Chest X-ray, AP view. Patient: 45 years old, sex M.
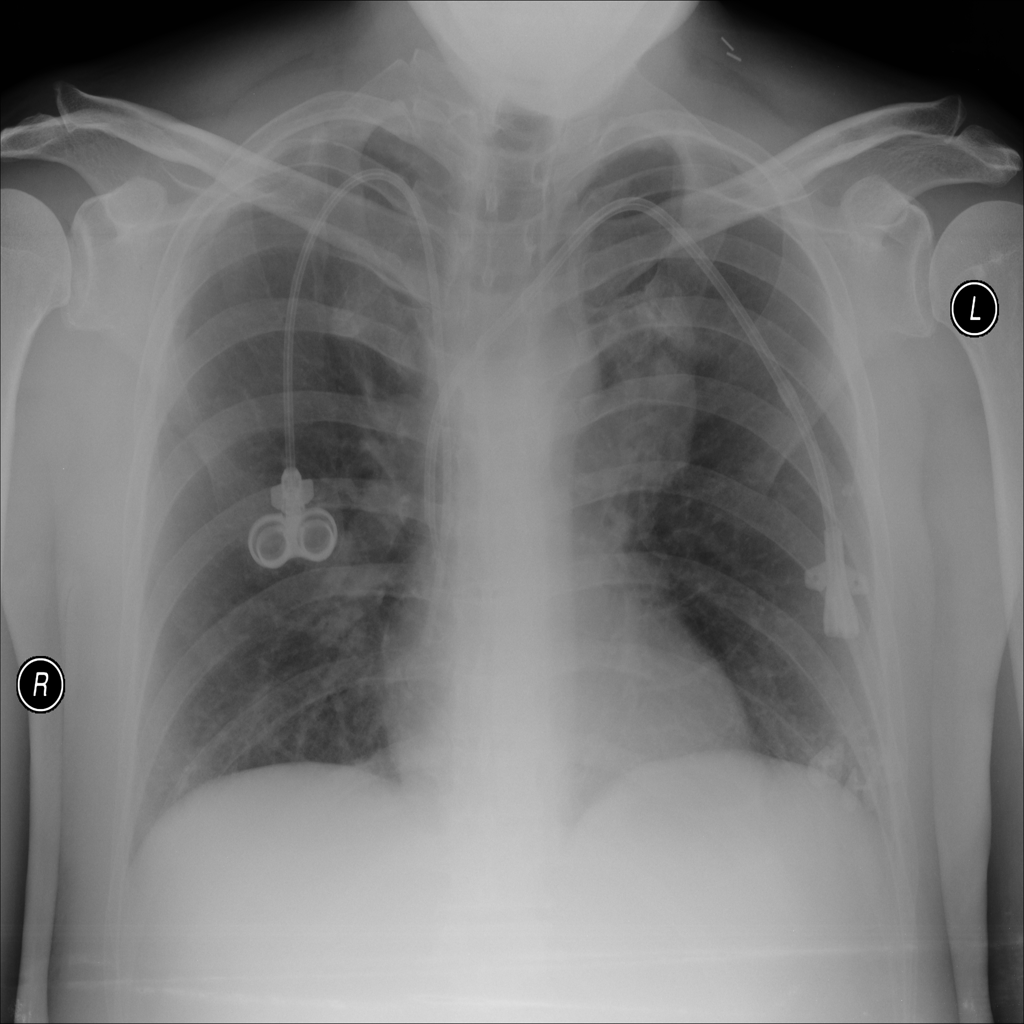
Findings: Mass